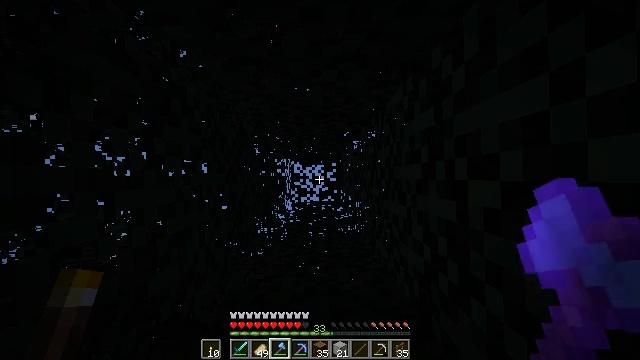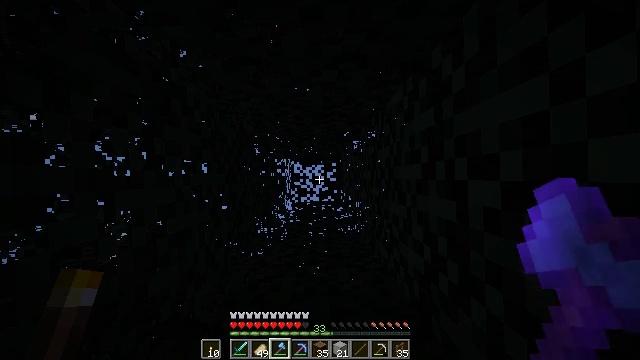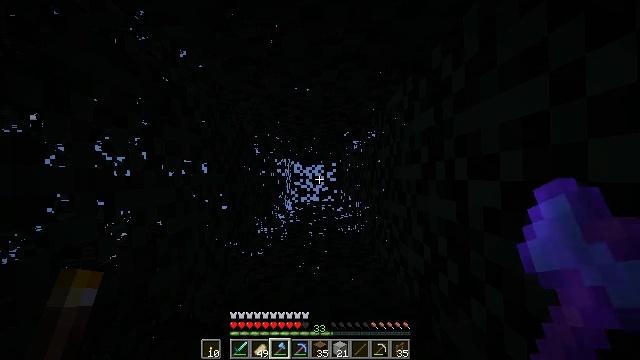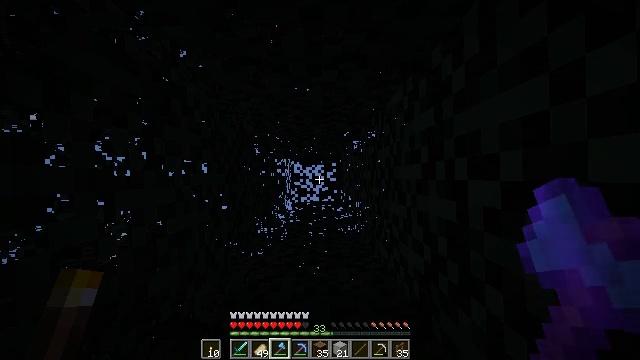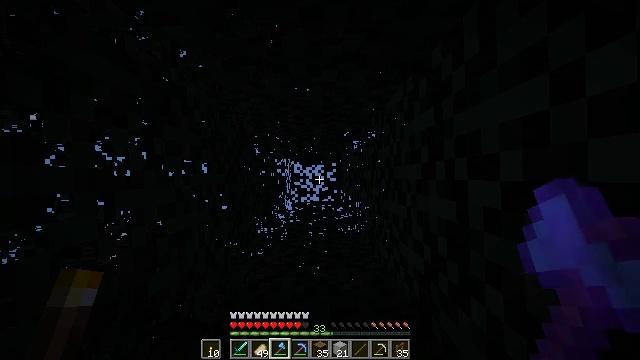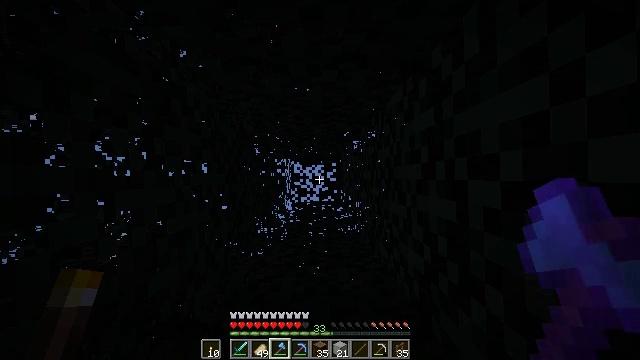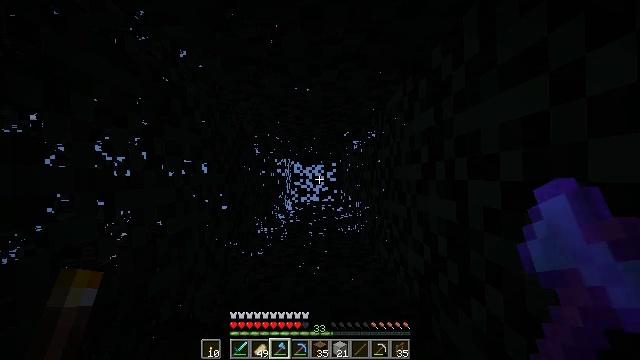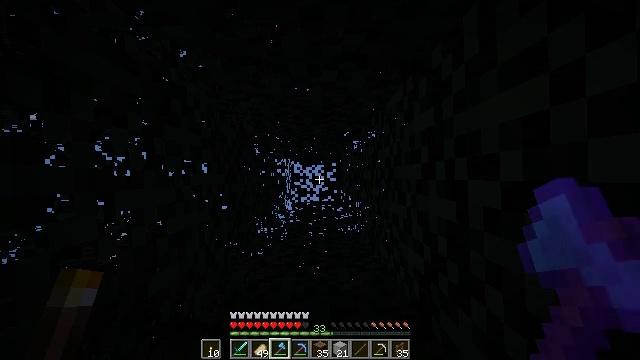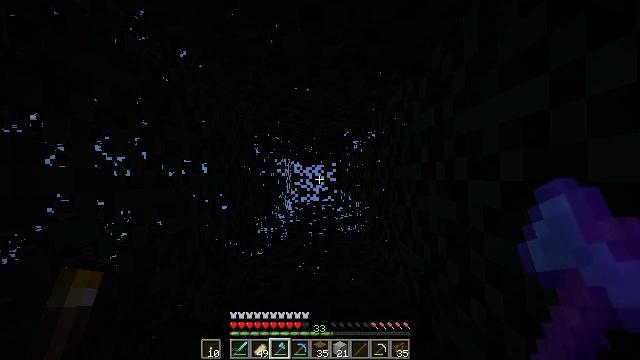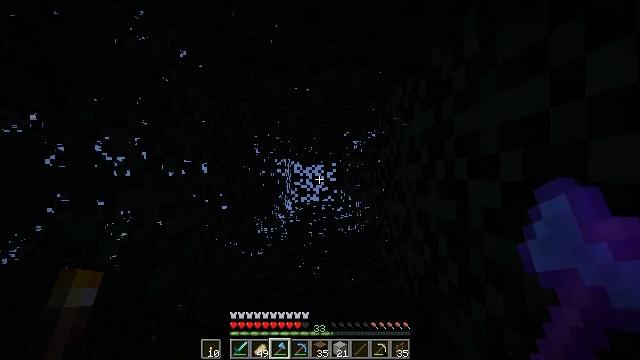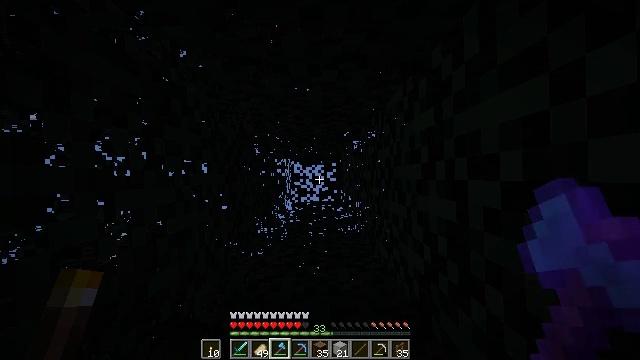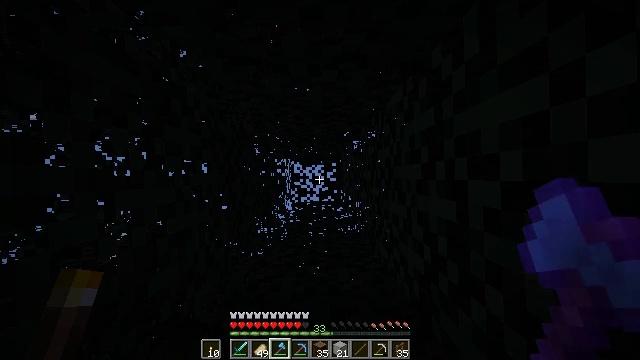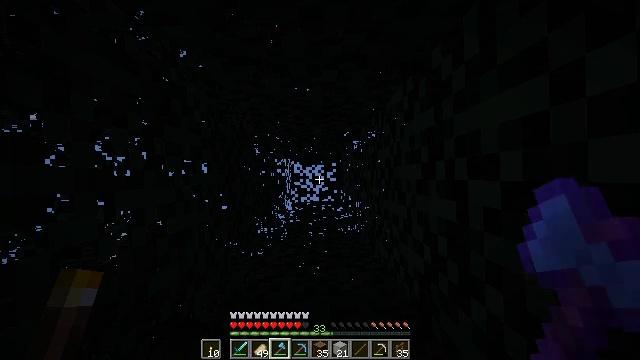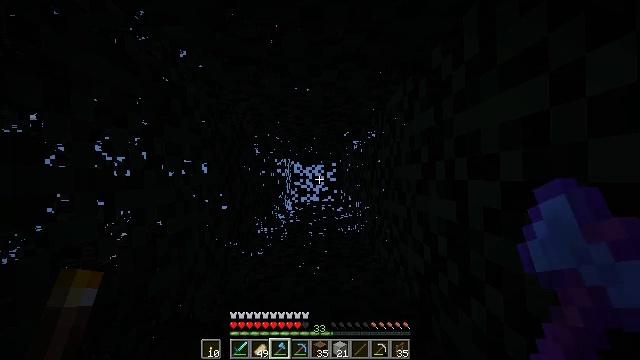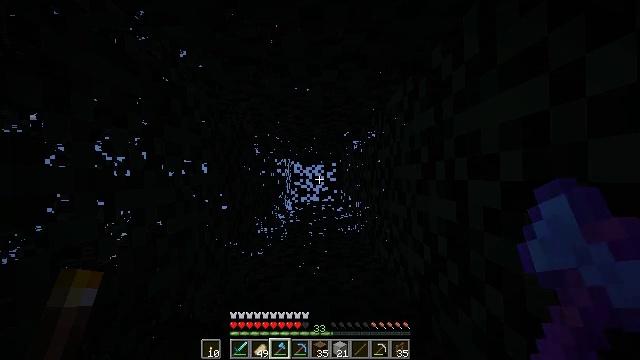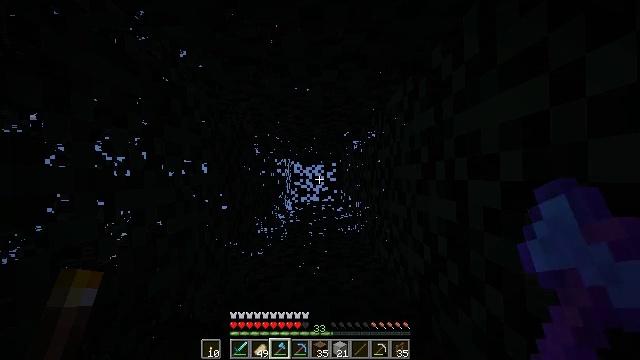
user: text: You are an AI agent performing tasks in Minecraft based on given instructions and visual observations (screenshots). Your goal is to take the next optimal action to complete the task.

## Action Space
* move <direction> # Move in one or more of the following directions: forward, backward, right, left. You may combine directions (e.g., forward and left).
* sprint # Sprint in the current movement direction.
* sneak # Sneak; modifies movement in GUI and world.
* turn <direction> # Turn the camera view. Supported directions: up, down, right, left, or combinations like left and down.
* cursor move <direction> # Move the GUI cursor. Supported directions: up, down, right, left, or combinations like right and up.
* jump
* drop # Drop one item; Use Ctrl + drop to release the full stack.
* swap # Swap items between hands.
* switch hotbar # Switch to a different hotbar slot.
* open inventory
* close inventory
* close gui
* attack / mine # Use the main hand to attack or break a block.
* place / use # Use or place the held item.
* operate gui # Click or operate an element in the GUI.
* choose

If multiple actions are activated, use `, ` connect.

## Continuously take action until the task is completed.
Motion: motion action
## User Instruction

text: Destroy the brown bed to move it.
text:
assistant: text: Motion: no_op
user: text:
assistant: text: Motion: no_op
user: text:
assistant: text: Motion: no_op
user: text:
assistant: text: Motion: no_op
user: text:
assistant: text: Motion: no_op
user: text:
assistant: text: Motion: no_op
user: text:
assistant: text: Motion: no_op
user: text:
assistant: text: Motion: no_op
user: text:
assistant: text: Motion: no_op
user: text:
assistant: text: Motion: no_op
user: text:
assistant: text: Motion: no_op
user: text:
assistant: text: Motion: no_op
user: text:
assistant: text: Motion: no_op
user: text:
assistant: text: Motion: no_op
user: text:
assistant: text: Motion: no_op
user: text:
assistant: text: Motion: no_op
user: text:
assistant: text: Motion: no_op
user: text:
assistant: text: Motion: no_op
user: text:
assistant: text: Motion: no_op
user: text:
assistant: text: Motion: no_op
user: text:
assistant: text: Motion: no_op
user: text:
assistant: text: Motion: no_op
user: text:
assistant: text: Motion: no_op
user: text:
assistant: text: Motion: no_op
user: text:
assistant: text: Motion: no_op
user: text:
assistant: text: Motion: no_op
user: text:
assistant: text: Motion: no_op
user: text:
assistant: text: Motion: no_op
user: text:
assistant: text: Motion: no_op
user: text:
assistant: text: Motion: no_op